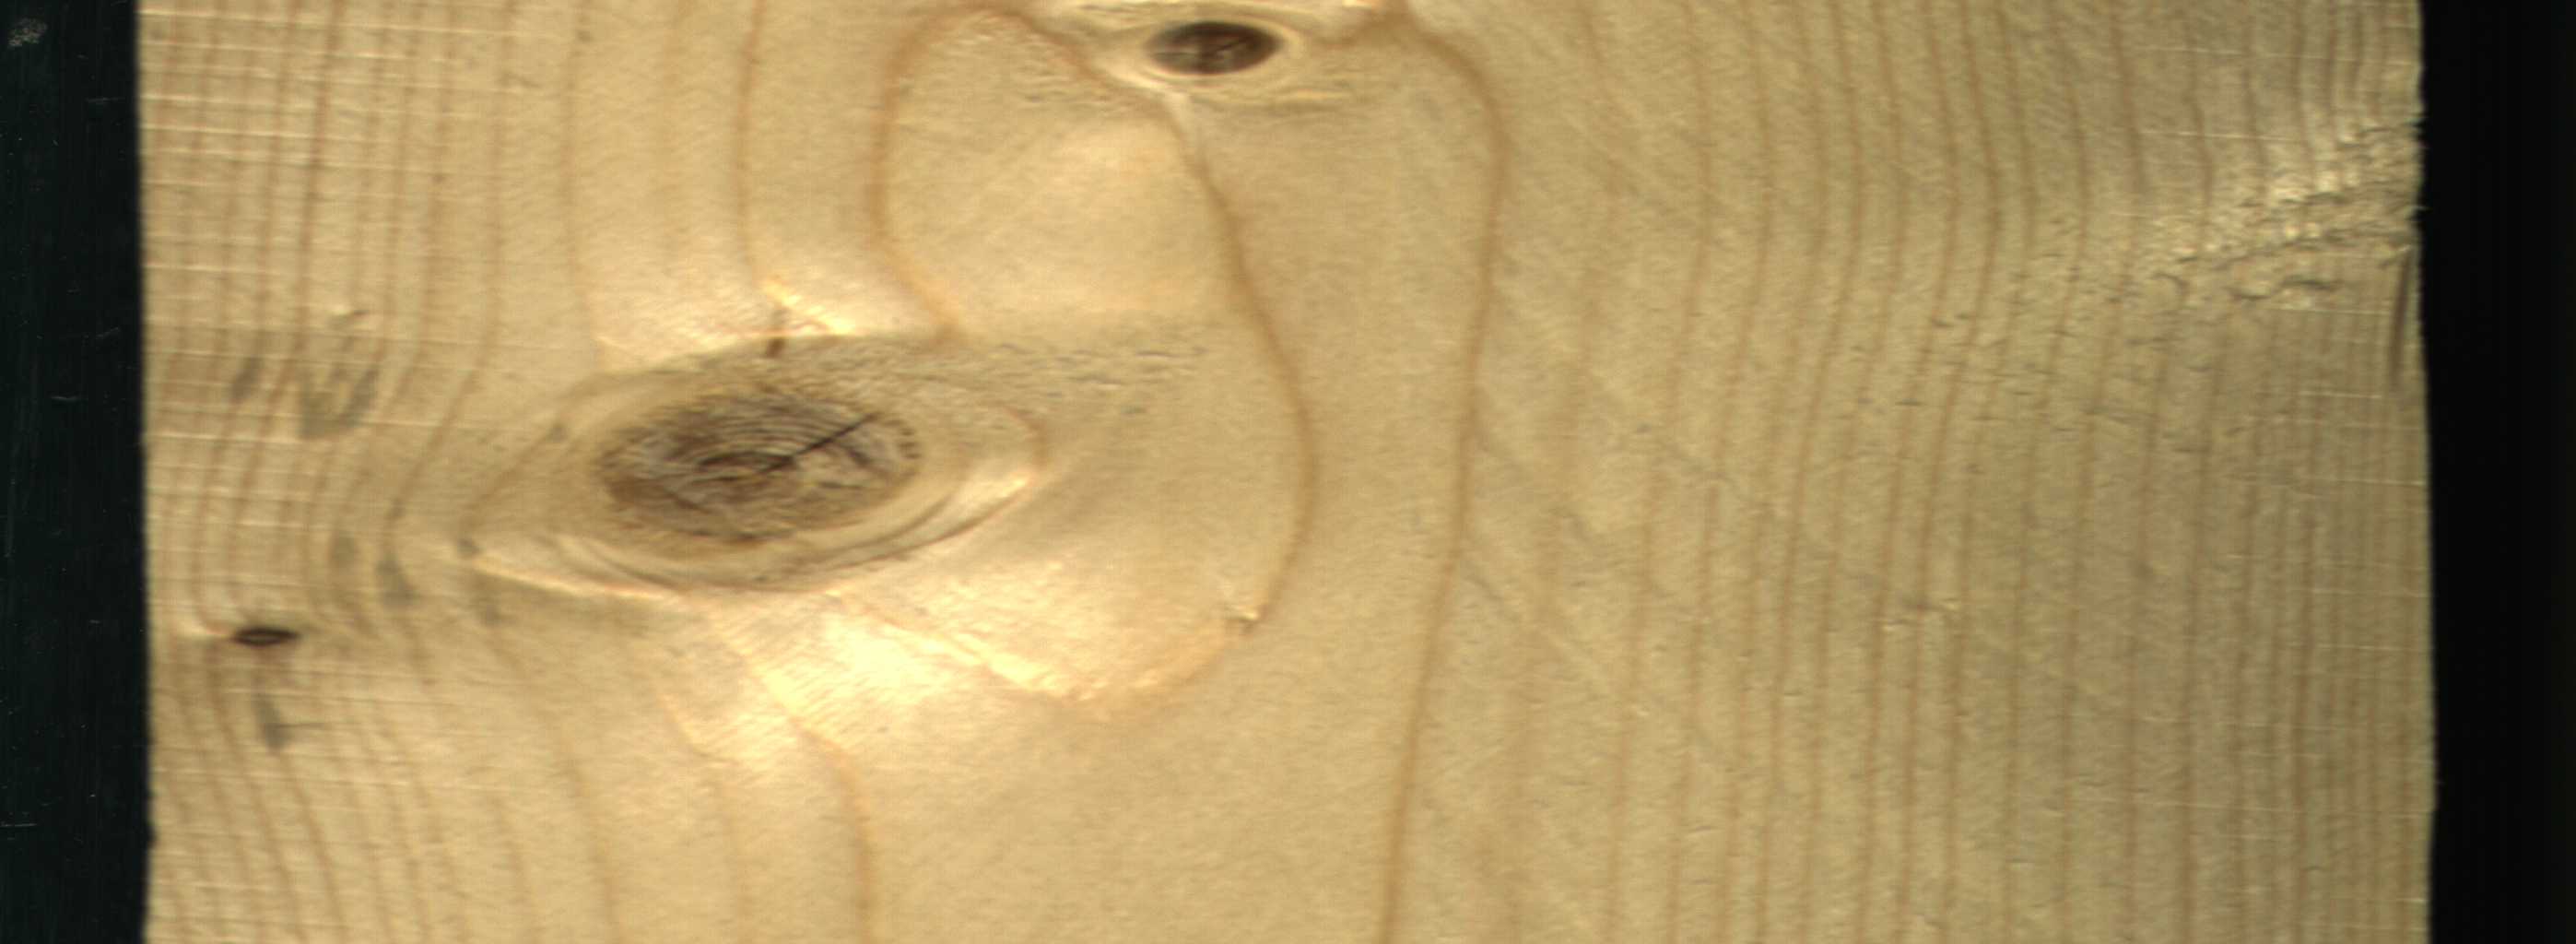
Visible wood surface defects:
knot_with_crack
Dead_Knot
Live_Knot